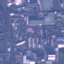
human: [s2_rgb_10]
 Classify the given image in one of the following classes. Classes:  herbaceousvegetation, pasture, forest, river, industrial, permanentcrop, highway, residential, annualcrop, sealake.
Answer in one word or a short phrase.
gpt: Industrial